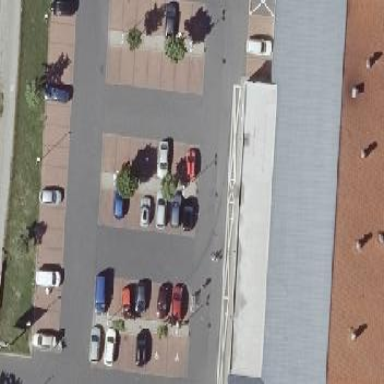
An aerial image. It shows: Retail area.